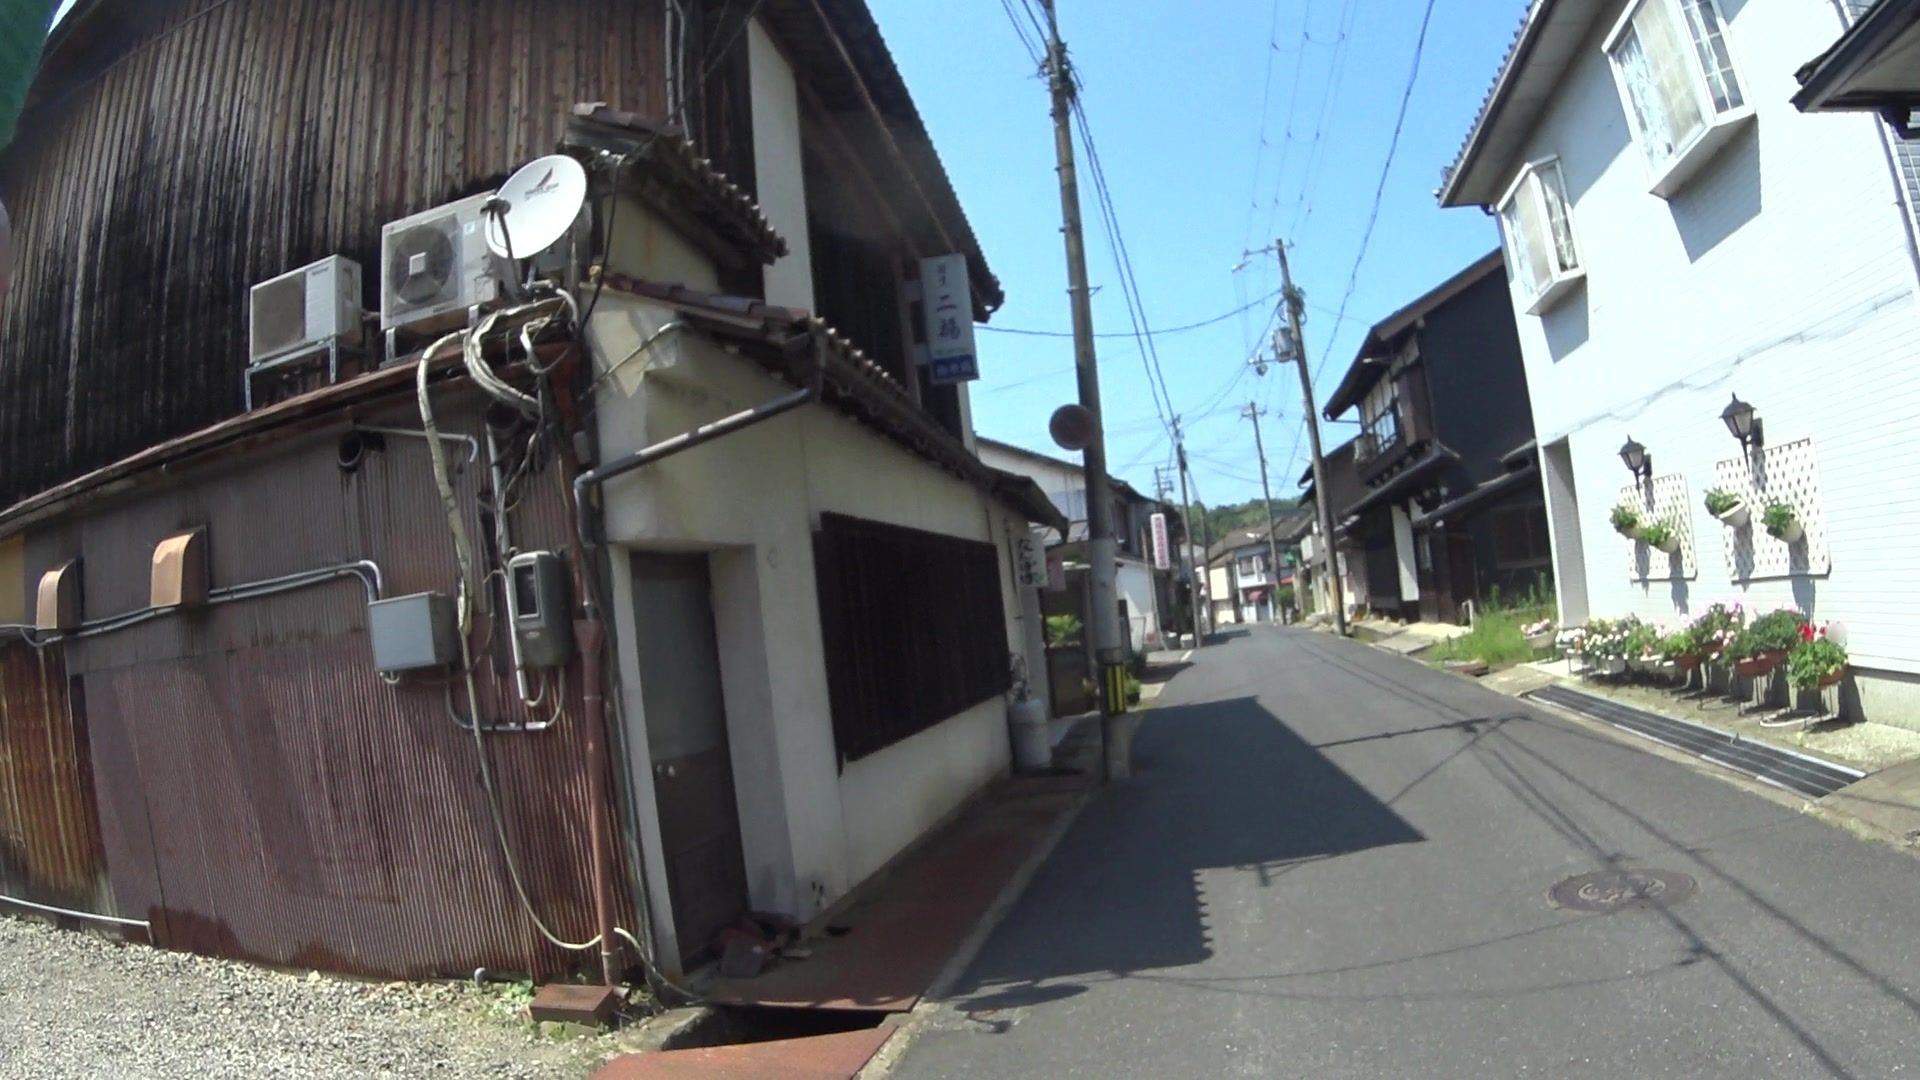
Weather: clear
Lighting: day
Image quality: good
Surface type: walking surface
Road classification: unclassified
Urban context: semi-dense urban cluster
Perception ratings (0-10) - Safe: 1.37, Lively: 6.91, Beautiful: 2.61, Boring: 3.95, Depressing: 8.68, Wealthy: 3.69